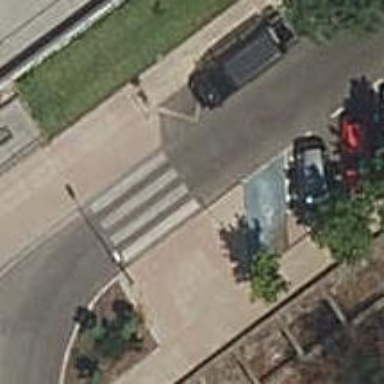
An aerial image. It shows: Zebra crossing on the road.